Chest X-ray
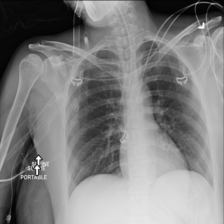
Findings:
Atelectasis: negative
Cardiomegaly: negative
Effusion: negative
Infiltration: negative
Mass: negative
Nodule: negative
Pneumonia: negative
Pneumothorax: negative
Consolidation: negative
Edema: negative
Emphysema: negative
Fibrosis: negative
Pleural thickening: negative
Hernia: negative